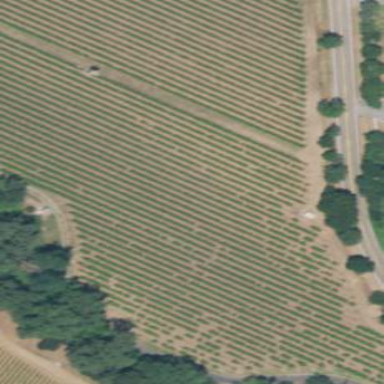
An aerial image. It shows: Vineyard where grapes are grown.